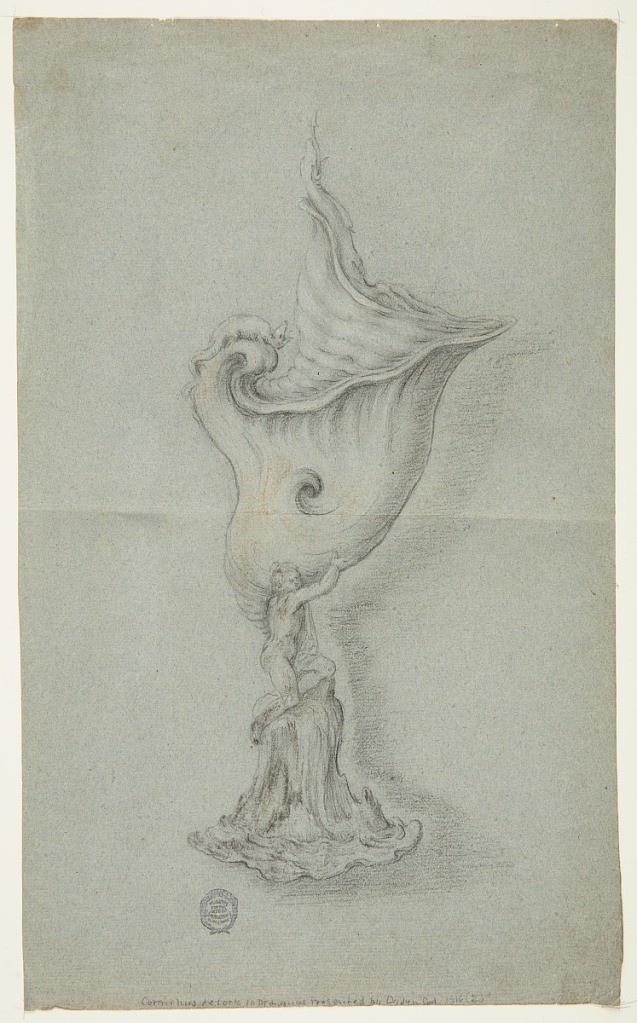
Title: Design for a Goblet
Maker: Jan Lutma, Dutch, ca. 1584 - 1669
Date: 1650–80
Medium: Black chalk, brush and brown watercolor, oxidized white on greyish-blue paper
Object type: Drawing
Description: Vertical rectangle showing a woman in profile kneeling upon a rock, carrying a fantastic shell.